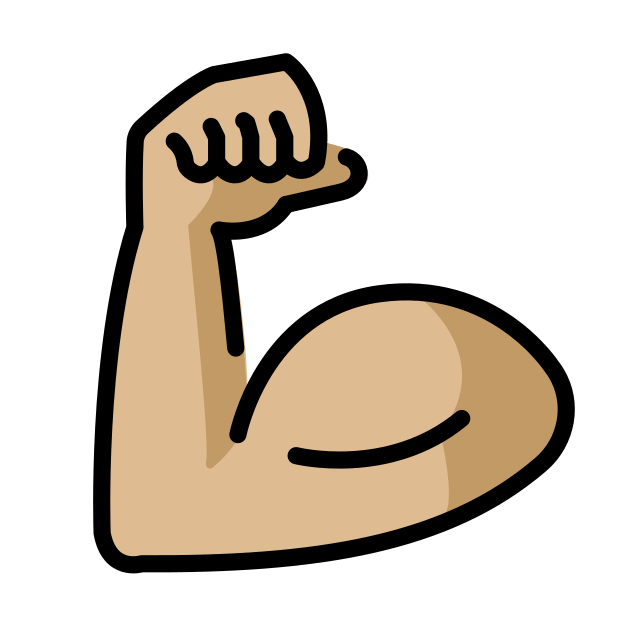
flexed biceps: medium-light skin tone